Два одинаковых маленьких магнита, с дипольным магнитным моментом $\mu$ каждый, приклеены к концам $C$ и $D$ деревянного бруска длиной $L$ (см. рис). Ориентации их таковы, что в точке $C$ магнитик параллелен бруску, а в точке $D$ - перпендикулярен ему.
Покажите, что воздействия одного магнита на другой не равны и не противоположны друг другу.
Пренебрегая воздействием геомагнитного поля, объясните количественно, что случится, если систему свободно подвесить в ее центре тяжести.
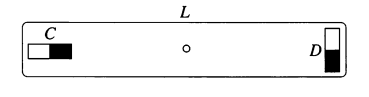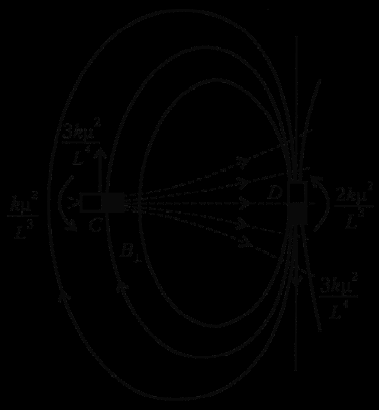
Темы:
T, ★★, Электромагнетизм, Магнитостатика, Магнитный диполь, 200 задач